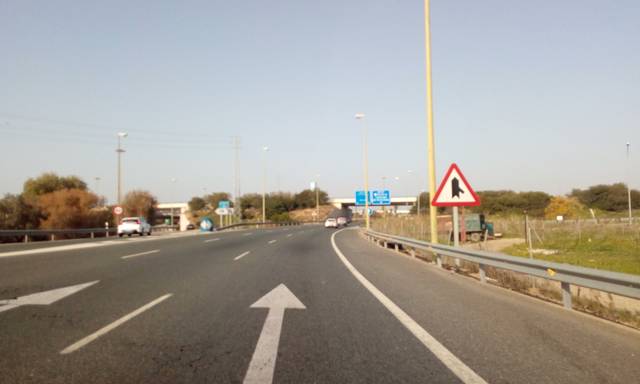
Region: Spain
Coordinates: 37.408, -6.032